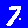
Digit: 7